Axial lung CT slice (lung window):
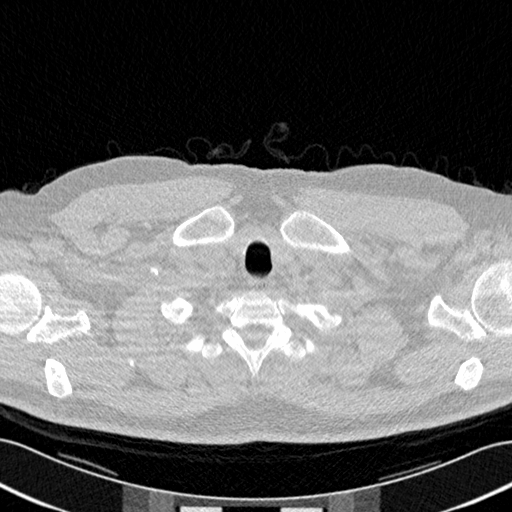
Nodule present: no